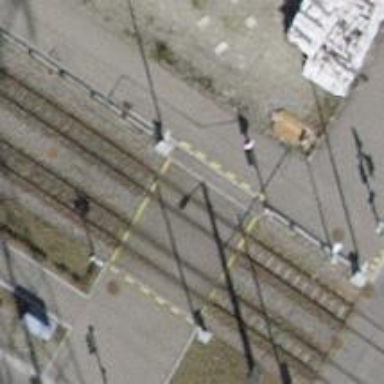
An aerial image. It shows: Railway crossing with traffic signals and barriers.